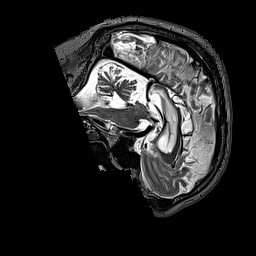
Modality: T2w
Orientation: sagittal
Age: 51
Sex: male
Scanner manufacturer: siemens
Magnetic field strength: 3 T
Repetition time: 3.2 s
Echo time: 0.567 s